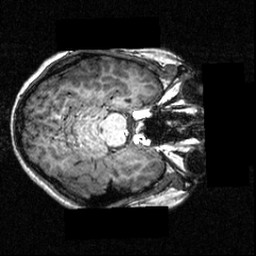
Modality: T1w
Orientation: axial
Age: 20
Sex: female
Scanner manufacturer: siemens
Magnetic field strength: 3.951 T
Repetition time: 1.5 s
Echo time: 0.00335 s